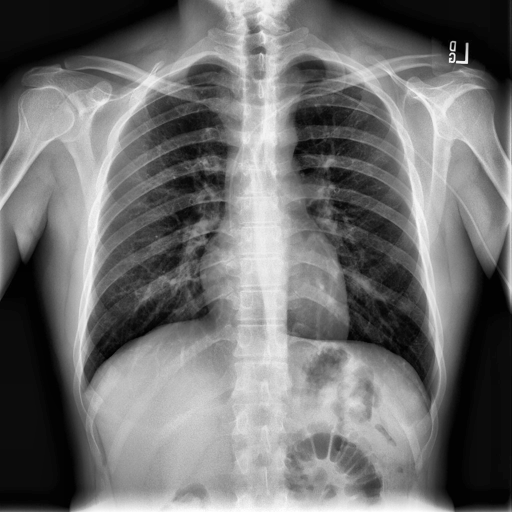
Finding: NORMAL